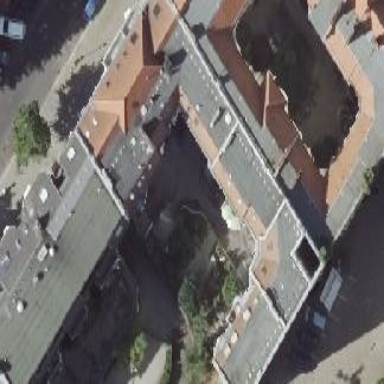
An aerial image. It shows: Residential building with unique double saltbox roof shape.